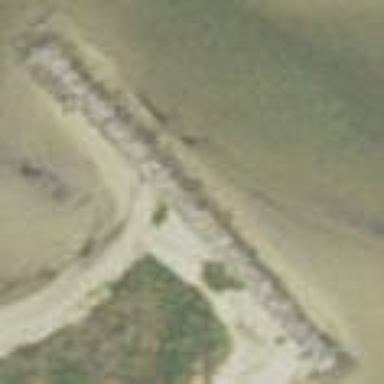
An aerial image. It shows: Breakwater structure.